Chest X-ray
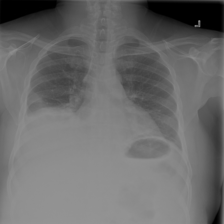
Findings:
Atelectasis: negative
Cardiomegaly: negative
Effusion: positive
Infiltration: negative
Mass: negative
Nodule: negative
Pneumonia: negative
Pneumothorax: negative
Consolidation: negative
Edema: negative
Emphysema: negative
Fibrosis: negative
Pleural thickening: negative
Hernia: negative